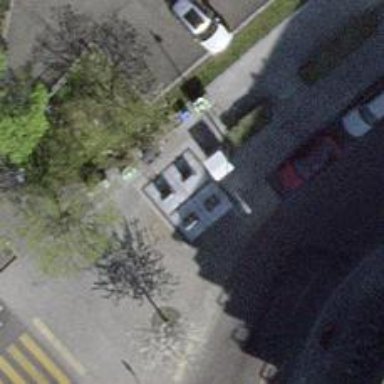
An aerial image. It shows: Recycling container for recycling.